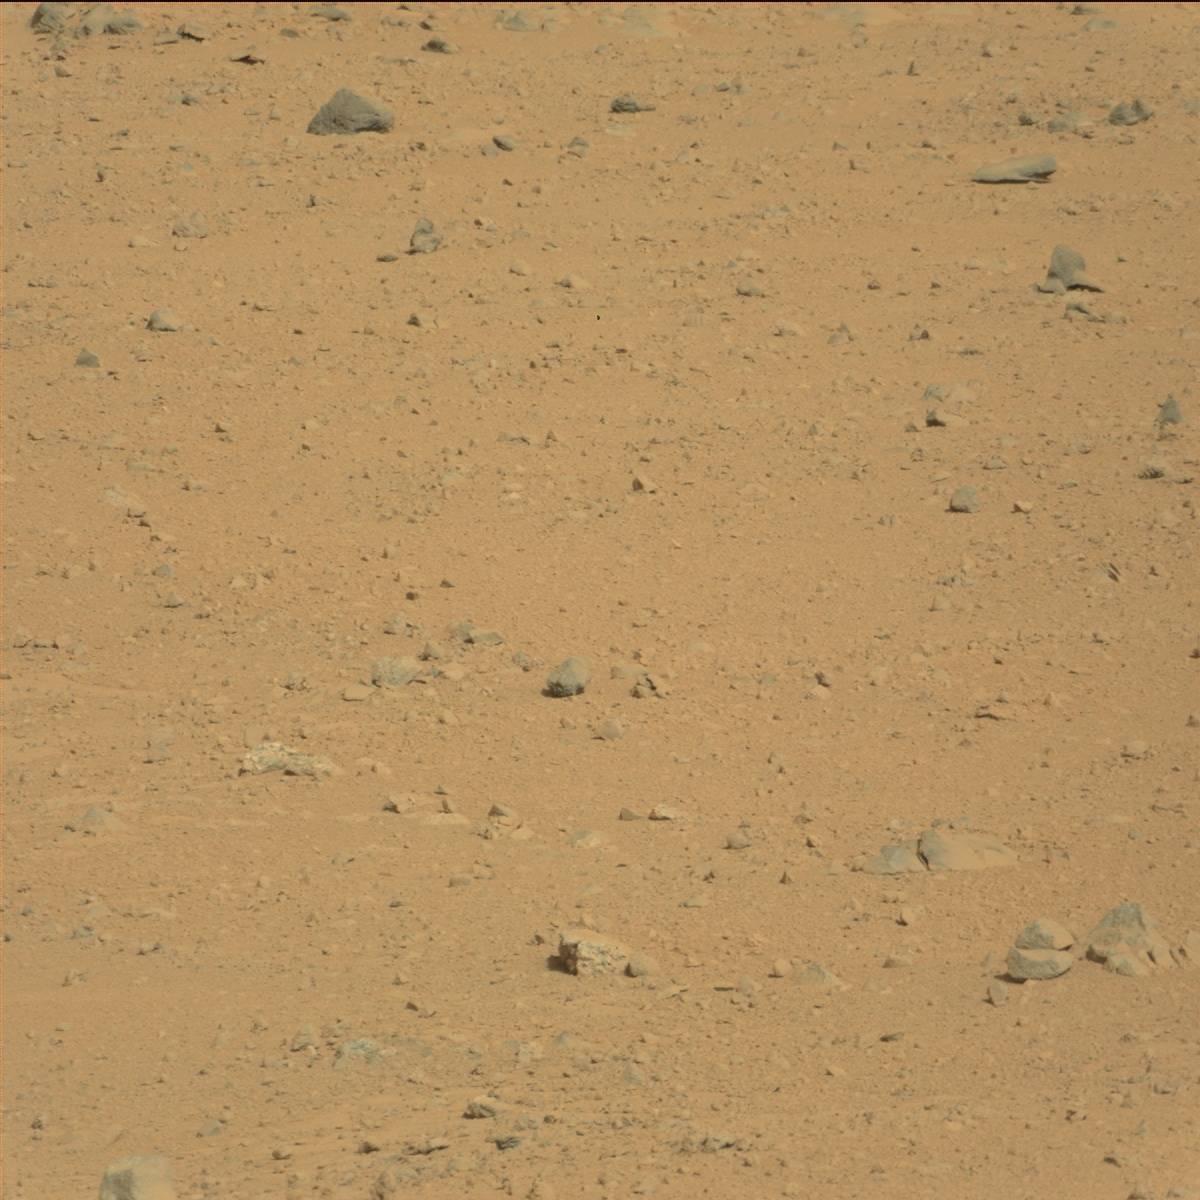
Terrain classes present: Bedrock, Rock, Sand / Soil